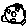
Label: moon